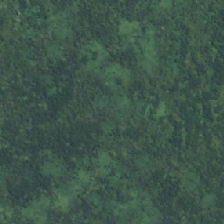
Land cover: herbaceous_freshwater_vege